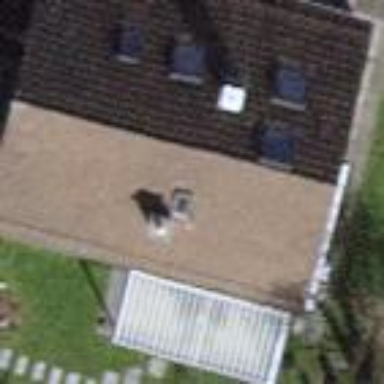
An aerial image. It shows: Building with tile roof.